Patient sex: M
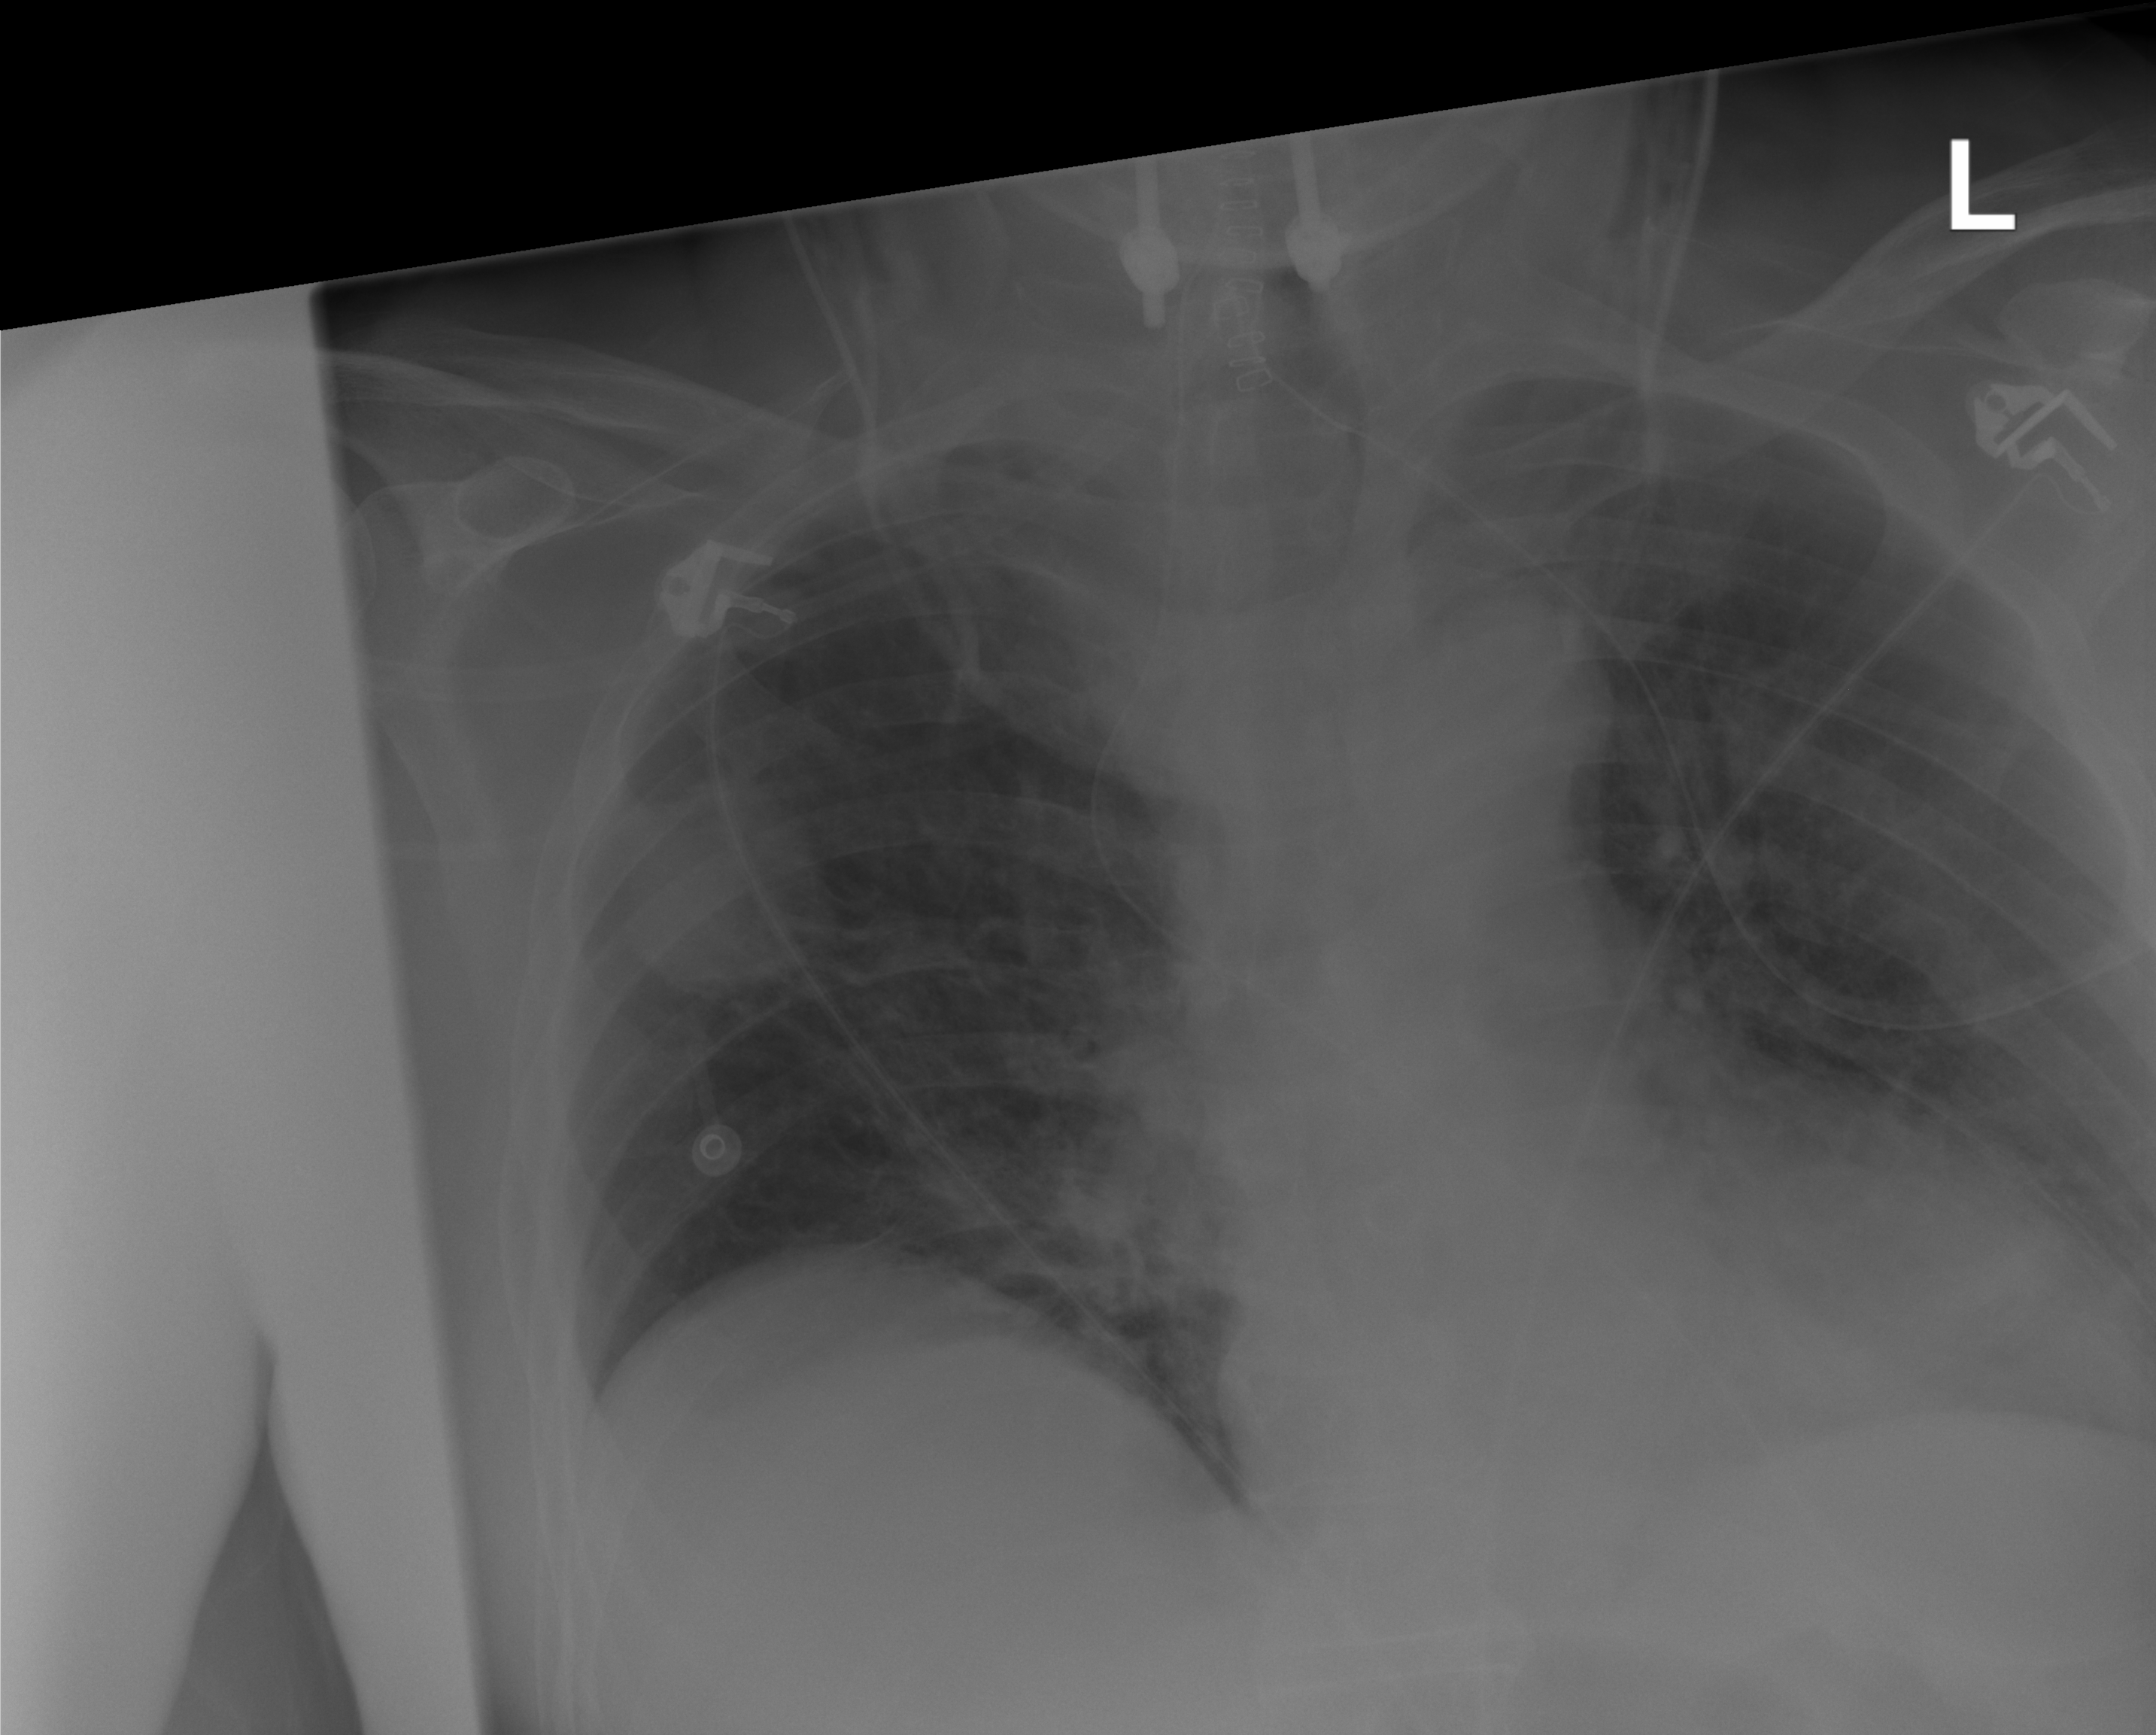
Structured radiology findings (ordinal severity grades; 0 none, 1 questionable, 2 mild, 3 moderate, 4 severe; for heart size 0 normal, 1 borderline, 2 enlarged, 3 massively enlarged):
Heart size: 1
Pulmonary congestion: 2
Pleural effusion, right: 0
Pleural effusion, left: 0
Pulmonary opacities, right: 1
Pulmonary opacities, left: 1
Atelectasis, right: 2
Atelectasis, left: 2